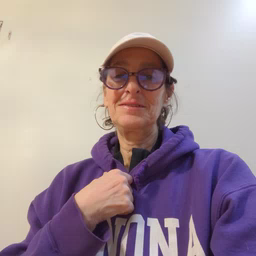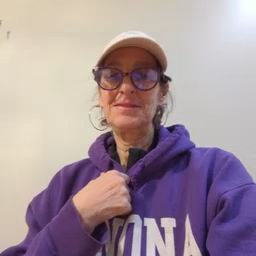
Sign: apple